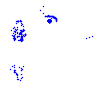
Particle: electron